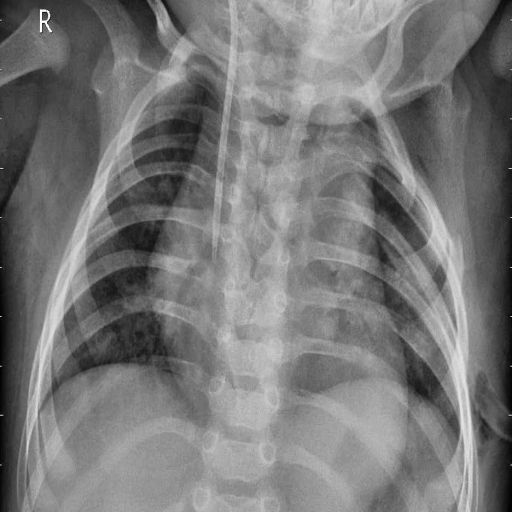
Finding: PNEUMONIA